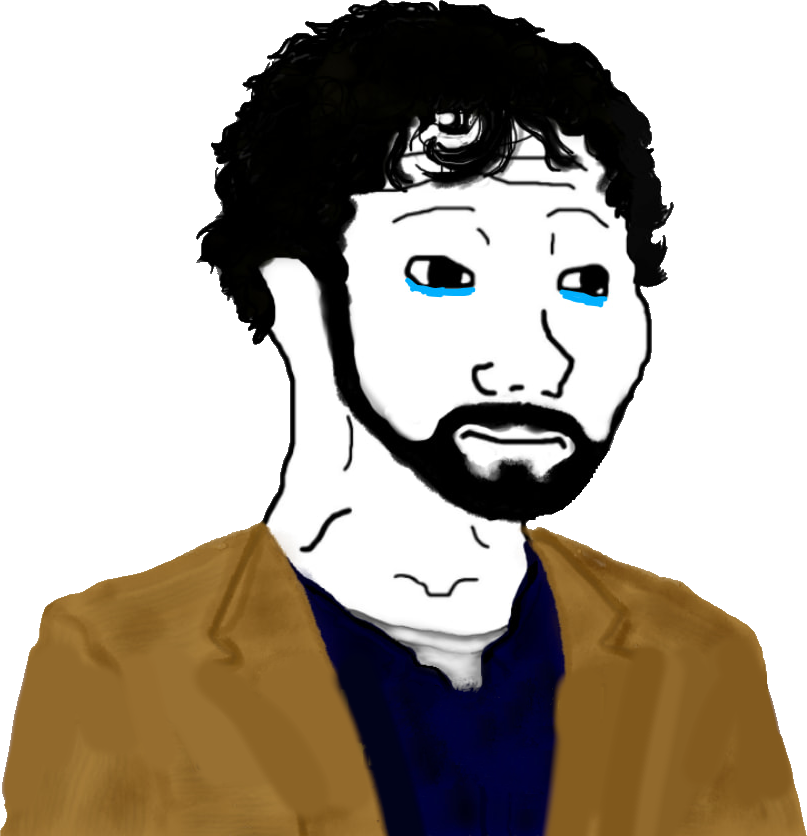
Label: 5_Crying_Wojak